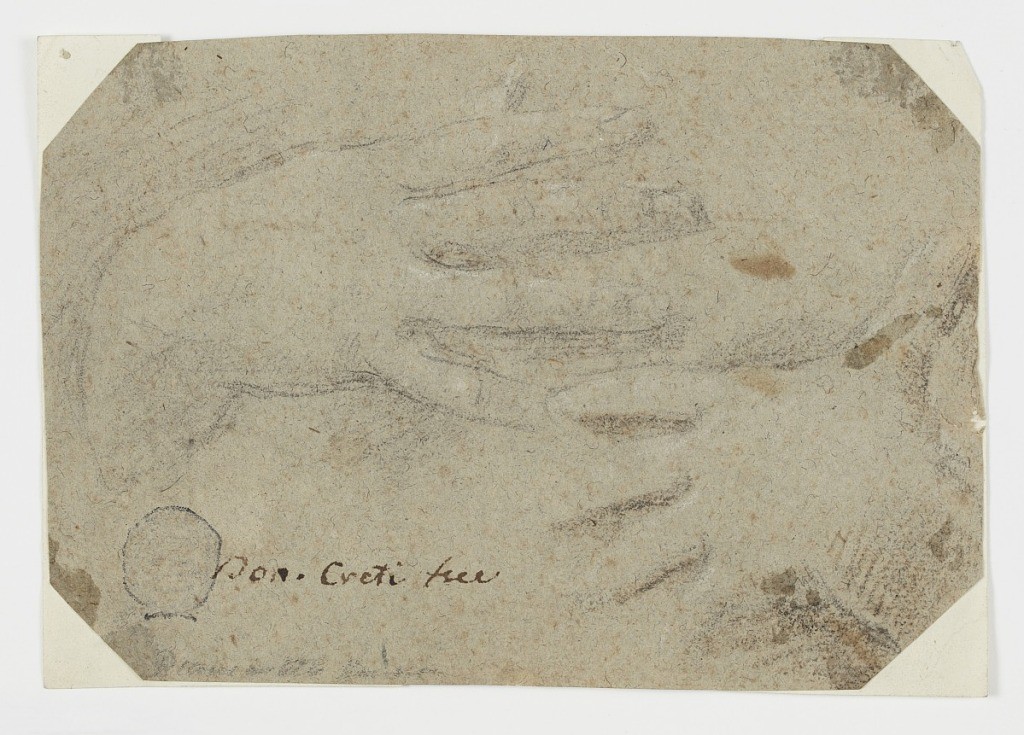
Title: Sketch: A right and a left hand
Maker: Donato Creti, Italian, 1671–1749
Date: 1700–1750
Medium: Coal on blue-grey paper
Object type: Drawing
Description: Horizontal composition of two lightly sketched hands framed by an octagonal piece of paper. The corners of the original rectangle have been cut away. In front, written by A. Maggiori (therefore trustworthy): "Don. Creti fece." On the back, "Ales. Maggiori compro in Bologna nel 1787." Maggiori erased what appears to be a signature from a former owner: "P.H. Secani (?), 1785."